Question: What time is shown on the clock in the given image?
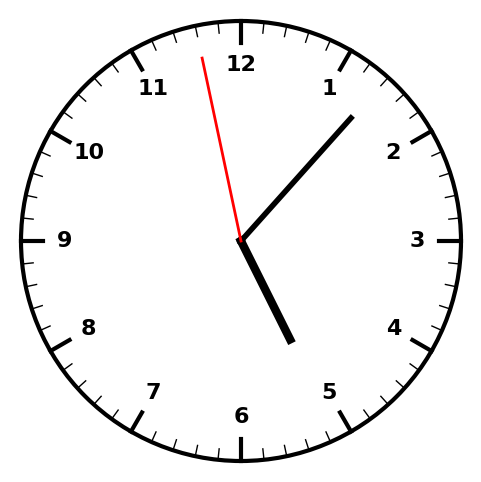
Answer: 05:06:58